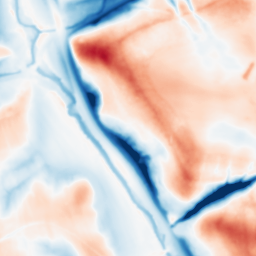
Category: multiscale
Decomposition family: dog_multiscale
Decomposition parameters: sigma_ratio: 1.6
n_scales: 6
base_sigma: 1
Upsampling method: cubic_mitchell
Upsampling parameters: scale: 8
Upsampling scale: 8